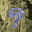
Label: 9